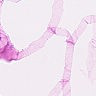
Metastatic tissue present: no